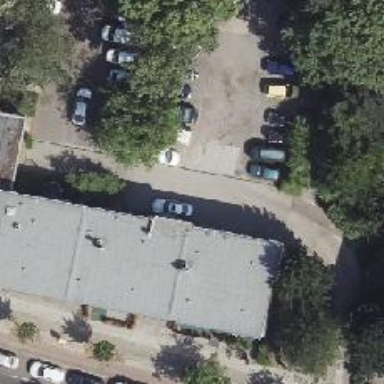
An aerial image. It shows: Community center.